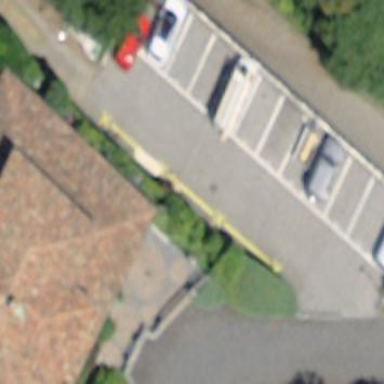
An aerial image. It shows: Parking area with surface.